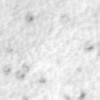
Label: no_change